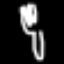
Label: fork